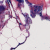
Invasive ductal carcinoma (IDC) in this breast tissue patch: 0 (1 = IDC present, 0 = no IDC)